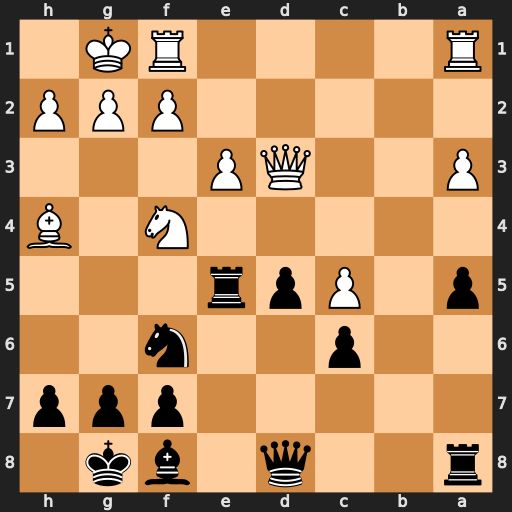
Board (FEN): r2q1bk1/5ppp/2p2n2/p1Ppr3/5N1B/P2QP3/5PPP/R4RK1
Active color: b
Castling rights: -
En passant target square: -
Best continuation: g5 Bxg5 Rxg5